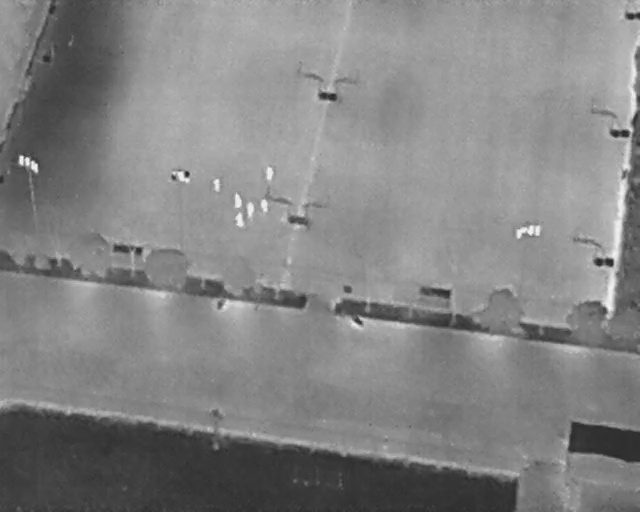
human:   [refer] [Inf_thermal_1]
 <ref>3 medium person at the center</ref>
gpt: <box>[[32, 35, 35, 37, 2], [35, 38, 38, 39, 2], [37, 40, 40, 41, 2]]</box>

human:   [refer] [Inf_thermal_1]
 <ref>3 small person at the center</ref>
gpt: <box>[[40, 32, 43, 34, 2], [40, 39, 42, 40, 2], [36, 41, 38, 43, 2]]</box>